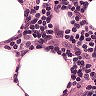
Metastatic tissue present: no